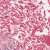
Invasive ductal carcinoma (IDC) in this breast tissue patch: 0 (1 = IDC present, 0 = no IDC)